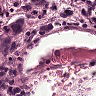
Metastatic tissue present: yes